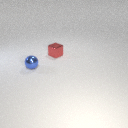
small red metal cube to the right of small blue metal sphere